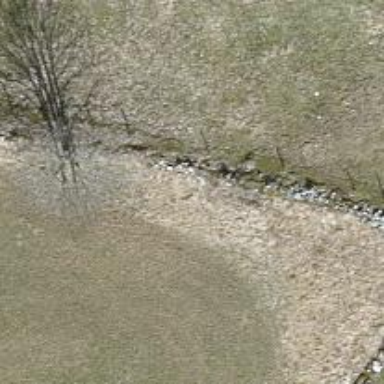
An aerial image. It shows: Wall barrier.